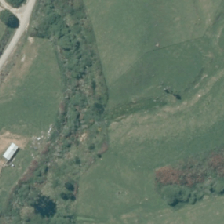
Land cover: deciduous_hardwood